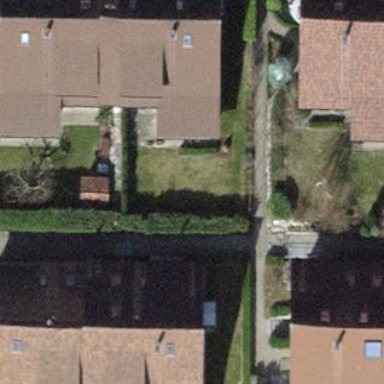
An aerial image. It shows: Semi-detached house with gabled roof.